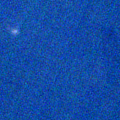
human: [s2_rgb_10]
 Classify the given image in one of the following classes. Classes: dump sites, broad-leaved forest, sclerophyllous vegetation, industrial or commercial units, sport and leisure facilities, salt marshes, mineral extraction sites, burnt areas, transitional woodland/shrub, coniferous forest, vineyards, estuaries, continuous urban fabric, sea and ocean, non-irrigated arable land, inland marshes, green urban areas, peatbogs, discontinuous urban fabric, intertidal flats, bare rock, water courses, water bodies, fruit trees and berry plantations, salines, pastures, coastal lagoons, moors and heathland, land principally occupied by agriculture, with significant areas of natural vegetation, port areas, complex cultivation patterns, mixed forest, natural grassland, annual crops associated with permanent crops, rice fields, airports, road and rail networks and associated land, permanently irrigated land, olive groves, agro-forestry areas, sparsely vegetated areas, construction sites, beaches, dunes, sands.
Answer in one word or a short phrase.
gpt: sea and ocean